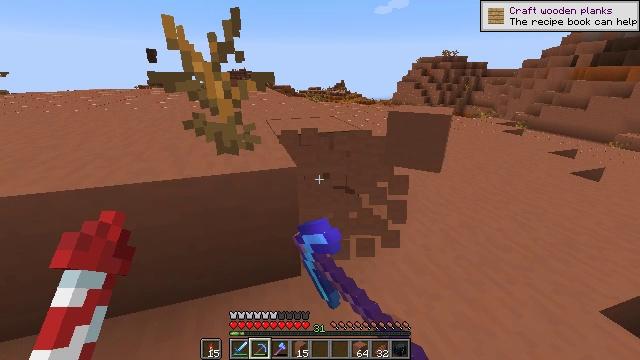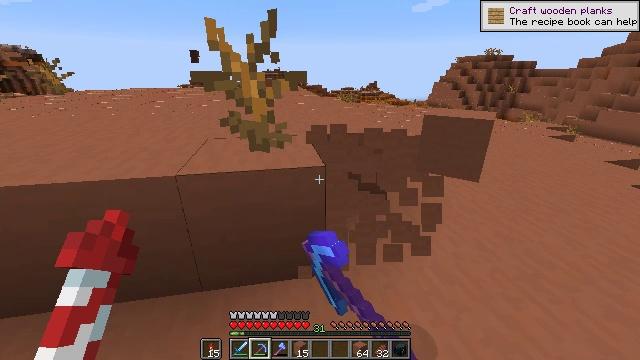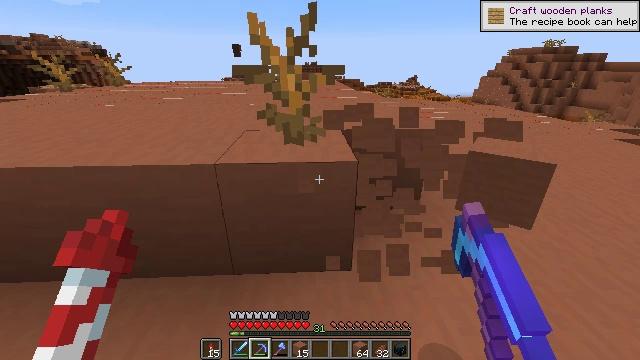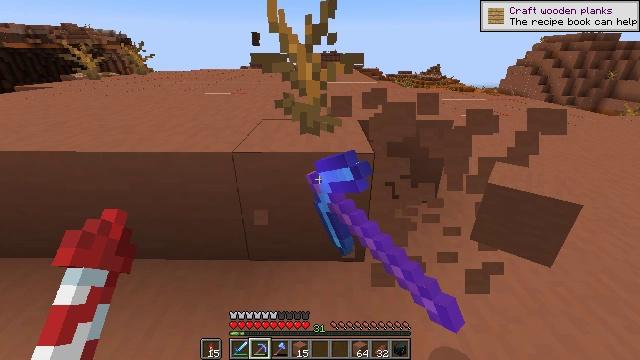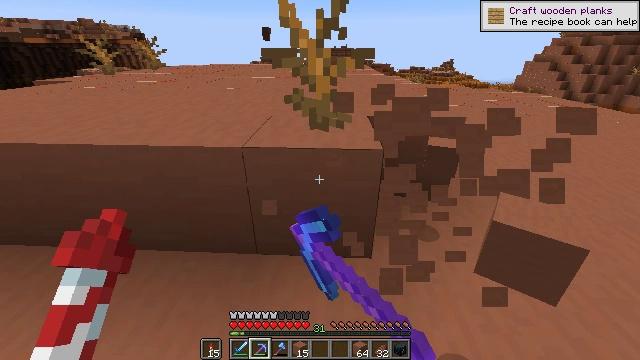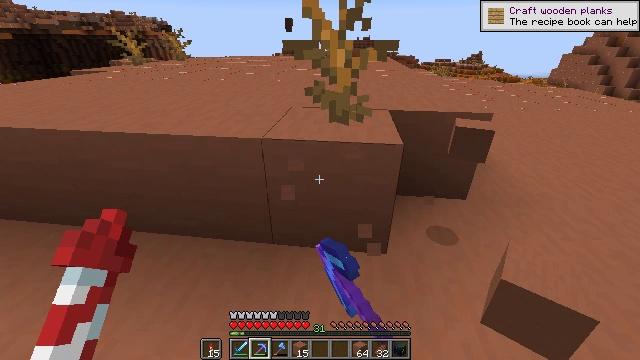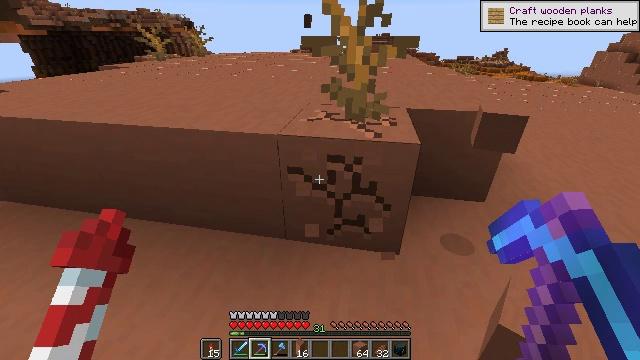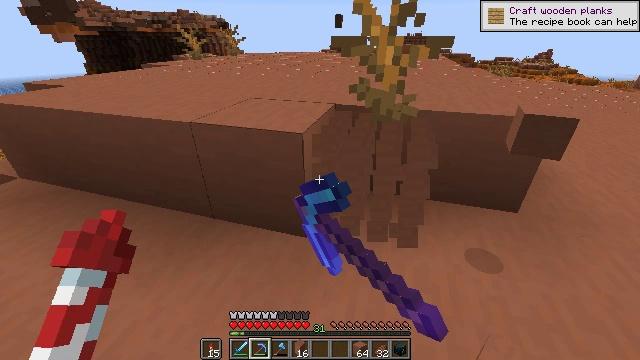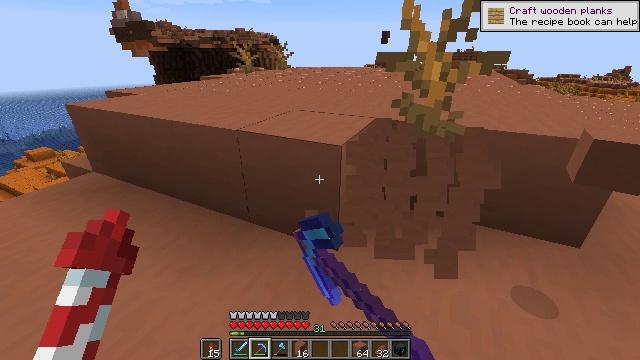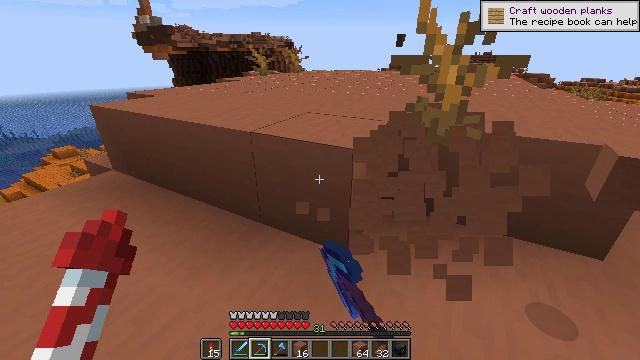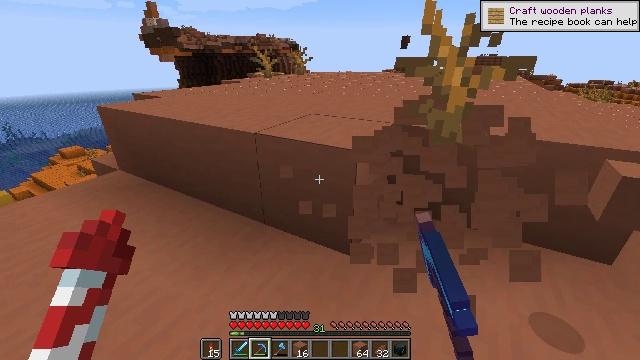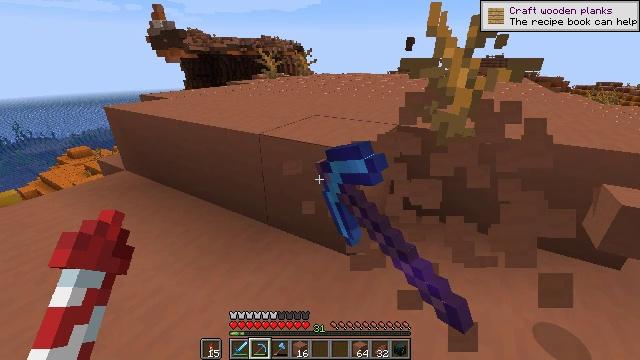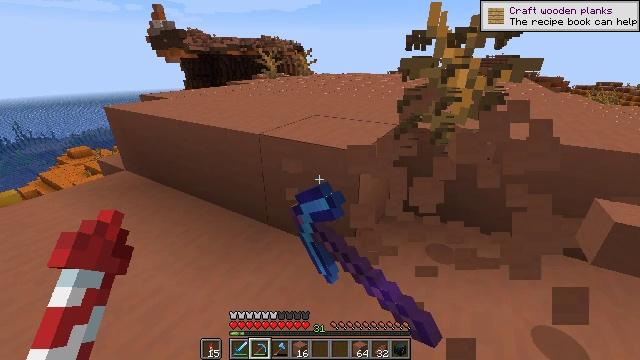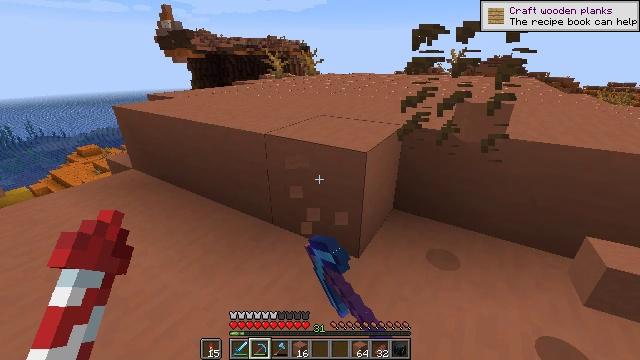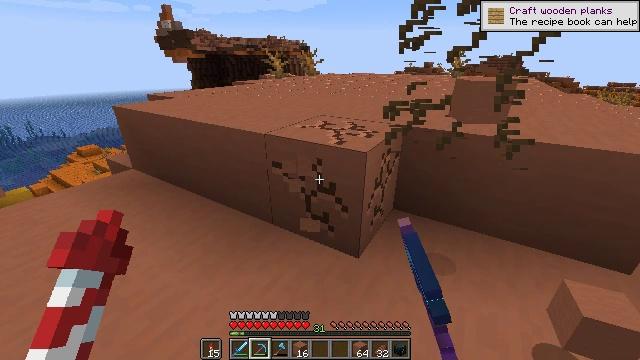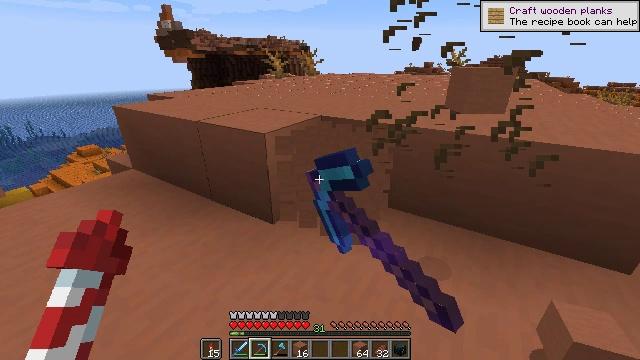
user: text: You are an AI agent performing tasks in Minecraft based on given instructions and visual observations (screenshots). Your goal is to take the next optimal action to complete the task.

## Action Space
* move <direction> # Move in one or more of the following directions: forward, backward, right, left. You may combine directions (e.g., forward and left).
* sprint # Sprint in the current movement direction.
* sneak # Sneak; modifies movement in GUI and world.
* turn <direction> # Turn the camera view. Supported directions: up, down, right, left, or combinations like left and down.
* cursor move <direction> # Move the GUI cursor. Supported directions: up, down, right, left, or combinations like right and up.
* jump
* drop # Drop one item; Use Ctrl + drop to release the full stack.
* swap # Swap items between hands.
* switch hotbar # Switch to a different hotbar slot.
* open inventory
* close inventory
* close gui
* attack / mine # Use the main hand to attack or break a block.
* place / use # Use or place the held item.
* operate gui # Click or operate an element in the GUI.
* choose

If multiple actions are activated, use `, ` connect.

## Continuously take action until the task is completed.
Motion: motion action
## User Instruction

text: Attack the terracotta block to obtain it.
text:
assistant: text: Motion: turn left, attack / mine
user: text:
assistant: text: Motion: turn left and down, attack / mine
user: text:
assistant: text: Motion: turn left and down, attack / mine
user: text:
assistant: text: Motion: turn left, attack / mine
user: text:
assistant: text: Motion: turn left and down, attack / mine
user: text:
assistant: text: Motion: turn left, attack / mine
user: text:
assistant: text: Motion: turn left, attack / mine
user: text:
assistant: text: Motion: turn left and up, attack / mine
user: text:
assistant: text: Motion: turn left, attack / mine
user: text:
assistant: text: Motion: attack / mine
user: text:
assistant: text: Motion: attack / mine
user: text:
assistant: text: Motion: attack / mine
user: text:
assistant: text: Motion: turn left, attack / mine
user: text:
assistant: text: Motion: attack / mine
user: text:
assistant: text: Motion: attack / mine
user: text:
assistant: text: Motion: attack / mine
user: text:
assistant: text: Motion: attack / mine
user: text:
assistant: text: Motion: attack / mine
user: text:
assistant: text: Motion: turn right, attack / mine
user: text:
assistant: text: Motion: move forward, turn right and up, attack / mine
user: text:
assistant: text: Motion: move forward, attack / mine
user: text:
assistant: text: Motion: move forward, attack / mine
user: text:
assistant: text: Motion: move forward, turn right, attack / mine
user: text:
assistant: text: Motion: move forward, turn right, attack / mine
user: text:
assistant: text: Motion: turn right, attack / mine
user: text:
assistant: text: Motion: move right, turn right, attack / mine
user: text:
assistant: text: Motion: move right, turn right, attack / mine
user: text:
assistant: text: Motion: move right, turn right, attack / mine
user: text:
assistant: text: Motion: attack / mine
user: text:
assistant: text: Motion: attack / mine